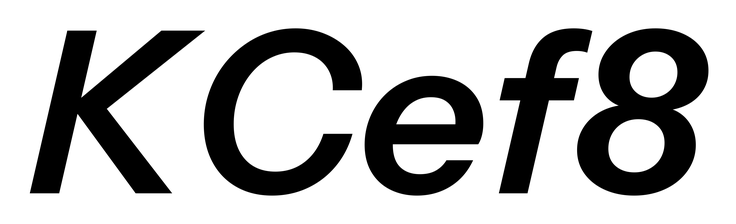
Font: InstrumentSans-Italic_SemiBold_Italic